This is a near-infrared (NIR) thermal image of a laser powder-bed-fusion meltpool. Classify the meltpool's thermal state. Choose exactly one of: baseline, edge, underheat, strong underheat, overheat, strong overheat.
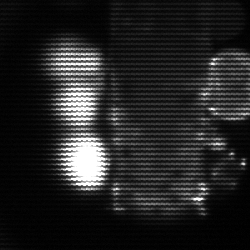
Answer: strong underheat